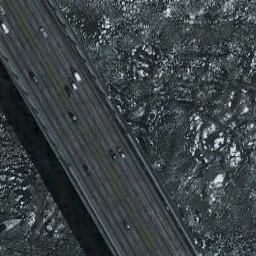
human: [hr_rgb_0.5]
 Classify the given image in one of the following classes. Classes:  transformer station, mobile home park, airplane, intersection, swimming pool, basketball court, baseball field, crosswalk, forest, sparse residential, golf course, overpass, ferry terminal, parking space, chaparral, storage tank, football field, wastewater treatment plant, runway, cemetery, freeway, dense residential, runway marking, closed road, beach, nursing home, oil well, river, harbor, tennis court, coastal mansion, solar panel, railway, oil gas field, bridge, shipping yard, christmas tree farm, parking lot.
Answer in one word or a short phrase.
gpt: bridge